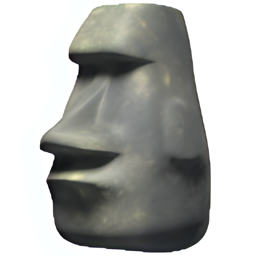
Name: moyai
Emoji: 🗿
Group: Objects
Sub-group: other-object